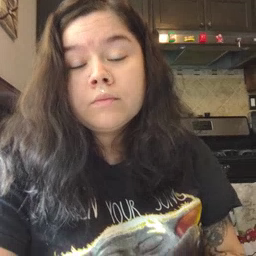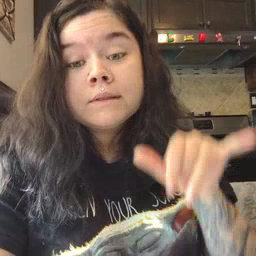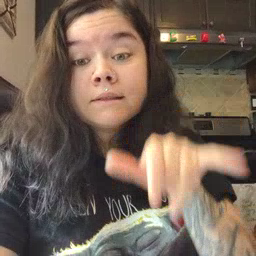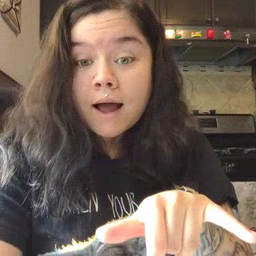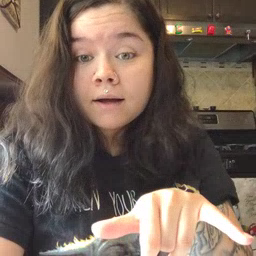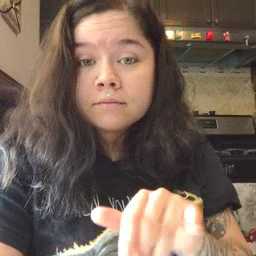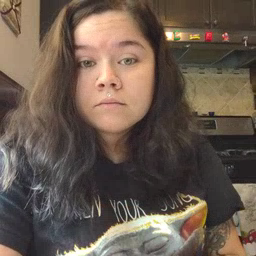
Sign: stay